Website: home-depot
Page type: customer-info-address
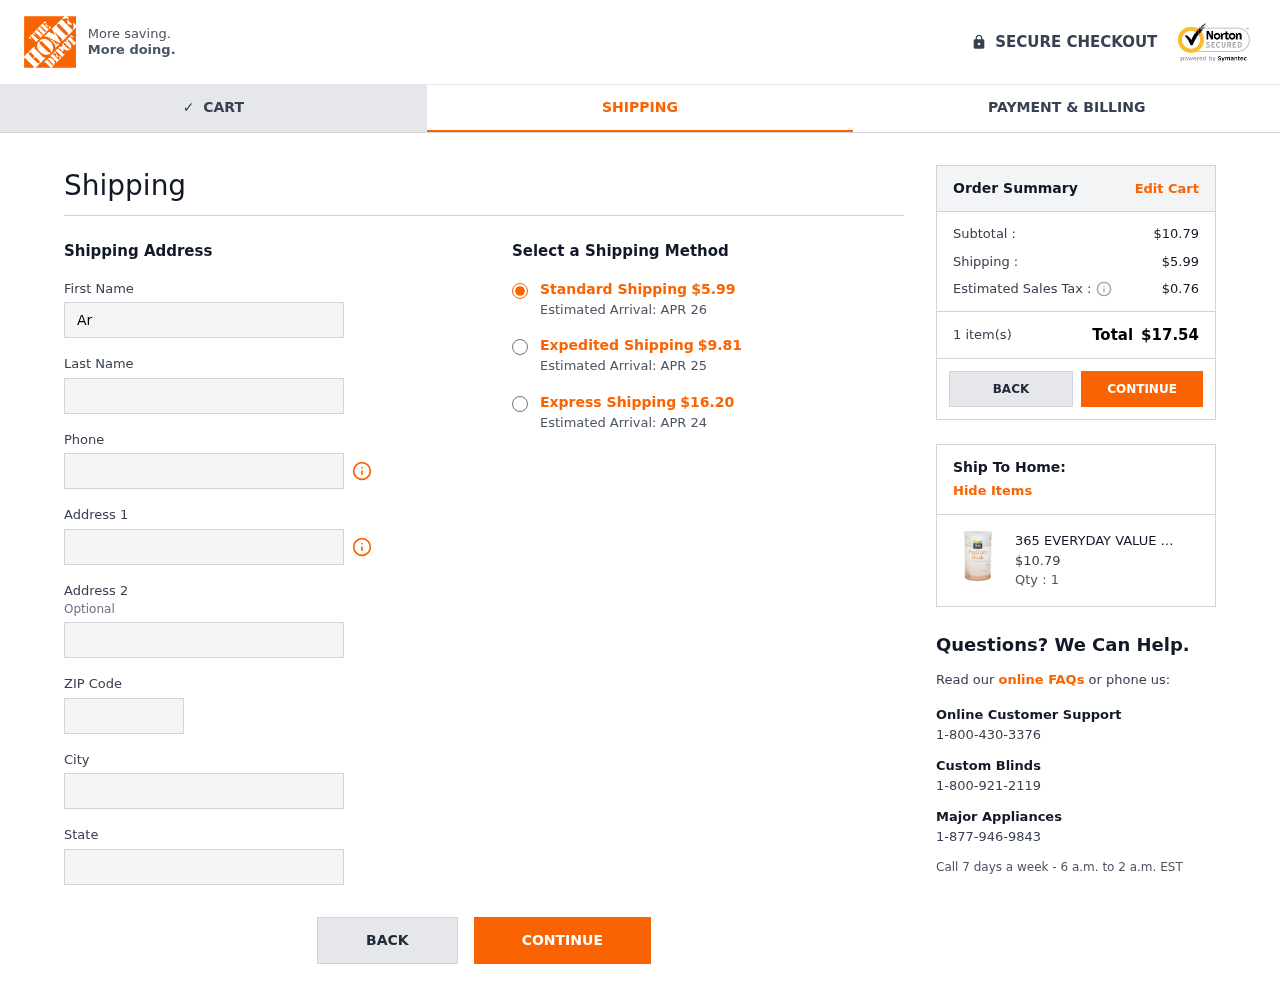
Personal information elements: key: PII_CITY
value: Lake Jennifer
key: PII_FIRSTNAME
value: Ariel
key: PII_LASTNAME
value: Leblanc
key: PII_PHONE
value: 6489687932
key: PII_POSTCODE
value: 13182
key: PII_STATE
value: Indiana
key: PII_STREET
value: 4649 Michelle Well Apt. 099
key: PII_STREET2
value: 0771 Newton Burgs
Product elements: key: PRODUCT1_NAME
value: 365 EVERYDAY VALUE Psyllium Powder Husk, 12 OZ
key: PRODUCT1_PRICE
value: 10.79
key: PRODUCT1_QUANTITY
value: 1
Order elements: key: ORDER_SHIPPING_COST
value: $5.99
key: ORDER_DELIVERY_DATE
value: Estimated Arrival: APR 26
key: ORDER_SHIPPING_COST_EXPEDITED
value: $9.81
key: ORDER_DELIVERY_DATE_EXPEDITED
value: Estimated Arrival: APR 25
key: ORDER_SHIPPING_COST_EXPRESS
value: $16.20
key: ORDER_DELIVERY_DATE_EXPRESS
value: Estimated Arrival: APR 24
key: ORDER_SUBTOTAL
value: $10.79
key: ORDER_TAX
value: $0.76
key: ORDER_NUM_ITEMS
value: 1 item(s)
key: ORDER_TOTAL
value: $17.54